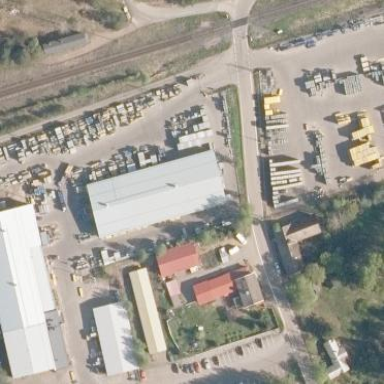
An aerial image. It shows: Industrial area.